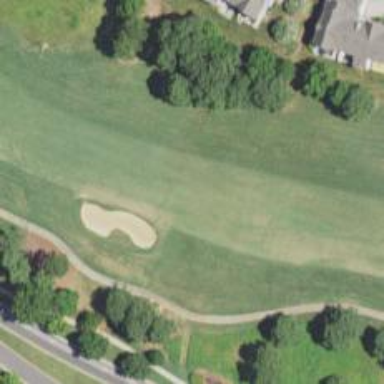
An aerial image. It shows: View of golf hole.